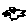
Label: bird